Interaction volume radius: 5 \u00c5
Interaction volume height: 15 \u00c5
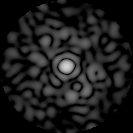
Disorder parameter: 0.825